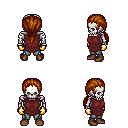
a pixel art fantasy rpg character, male body template, skeleton, maroon tunic, teal pants, brunette ponytail hairstyle, gold gloves, brown shoes, four views (front, back, left, right), 2x2 character sprite sheet, small pixel art, hard edges, no anti-aliasing